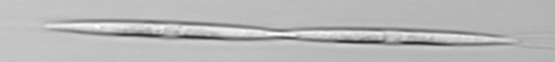
Label: Pseudo-nitzschia